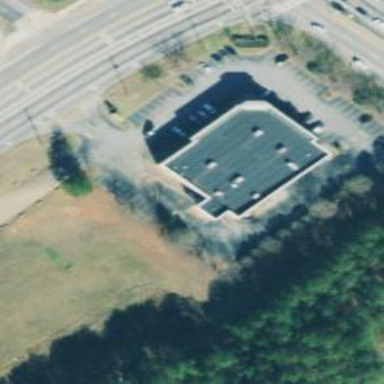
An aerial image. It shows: Commercial building.